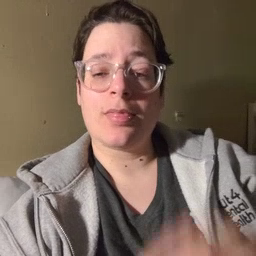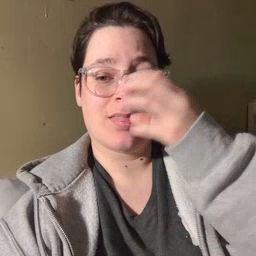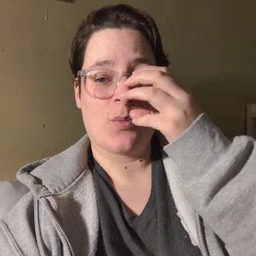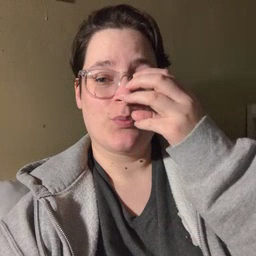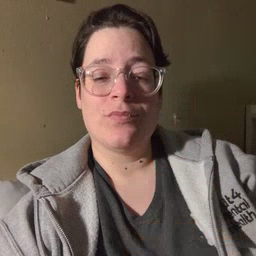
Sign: clown